Aerial crown-view tile of a tropical tree (Barro Colorado Island, Panama), acquired 20240918:
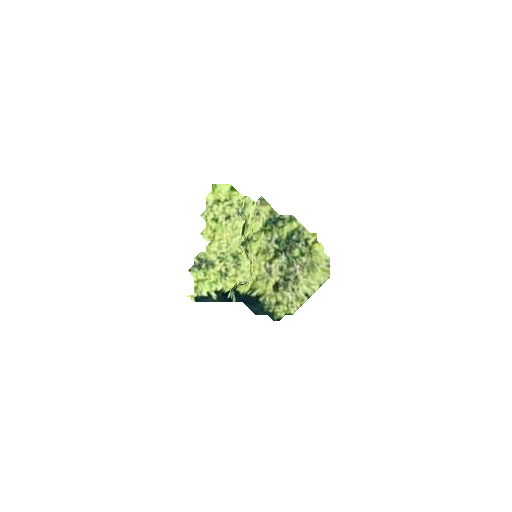
Species: Nectandra lineata
GBIF accepted scientific name: Nectandra lineata
Crown area: 19.266 m²